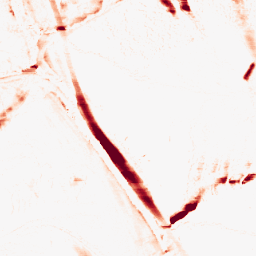
Category: morphological
Decomposition family: morphological_ellipse
Decomposition parameters: operation: opening
width: 5
height: 20
Upsampling method: linear_exact
Upsampling parameters: scale: 8
Upsampling scale: 8